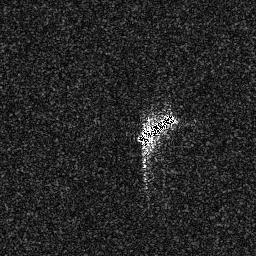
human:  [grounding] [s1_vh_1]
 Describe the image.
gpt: In the satellite image, there is  <ref>1 medium ship </ref> <box>[[52, 43, 68, 56, 0]]</box> located at center.